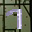
Label: 7